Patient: sex M, age 35
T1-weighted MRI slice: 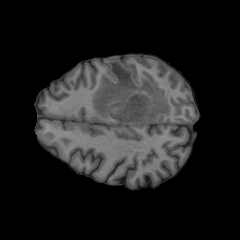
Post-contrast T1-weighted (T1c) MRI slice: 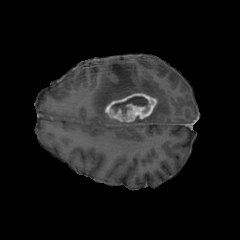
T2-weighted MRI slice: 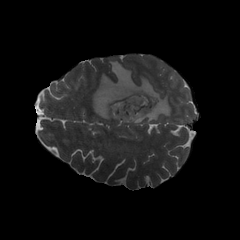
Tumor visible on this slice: yes
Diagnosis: Glioblastoma, IDH-wildtype
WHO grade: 4